Field crop: maize
Growth stage: 2
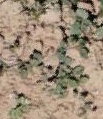
Species: convolvulus